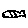
Label: fish